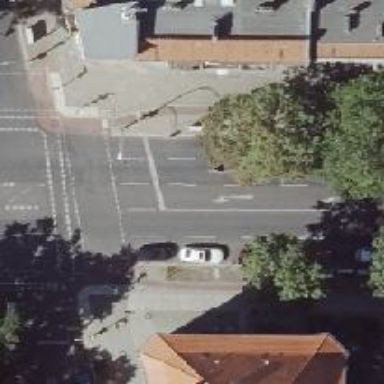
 whereas on the left side there is perpendicular street-side parking."